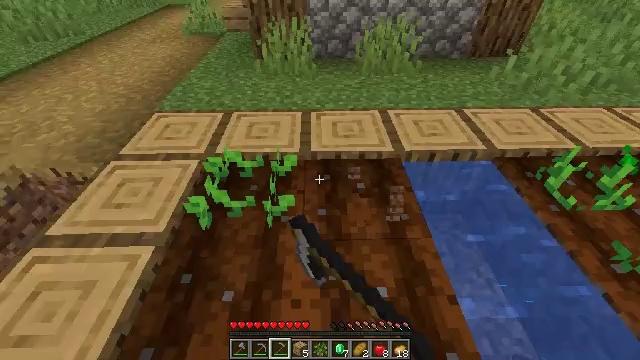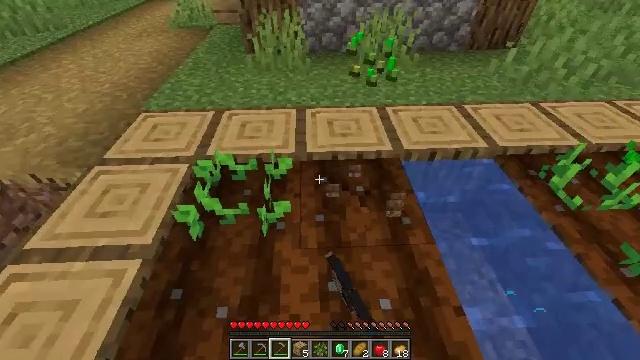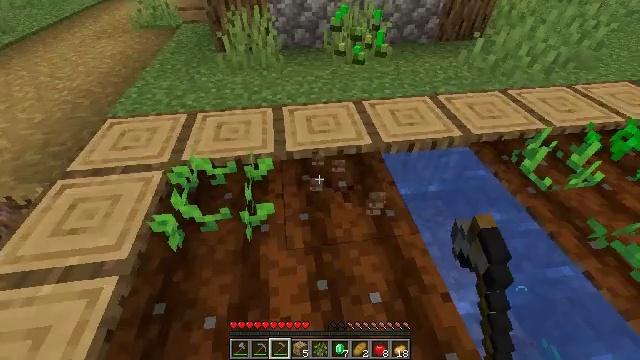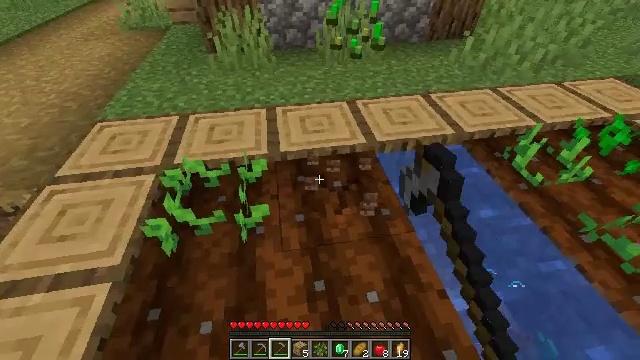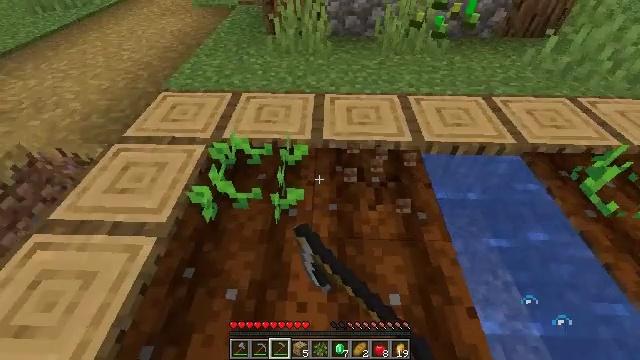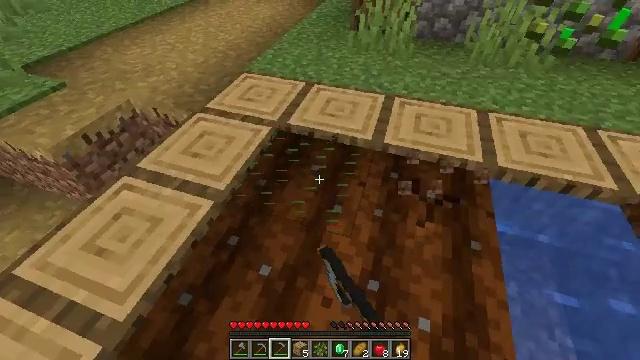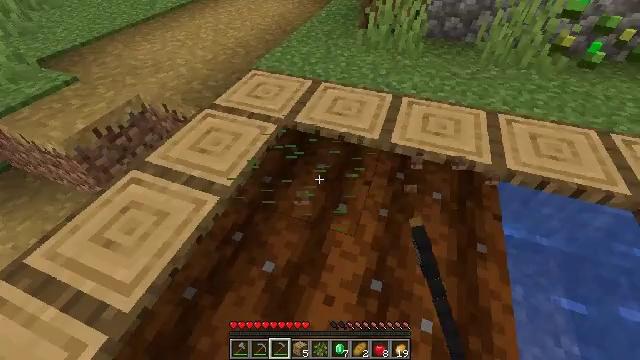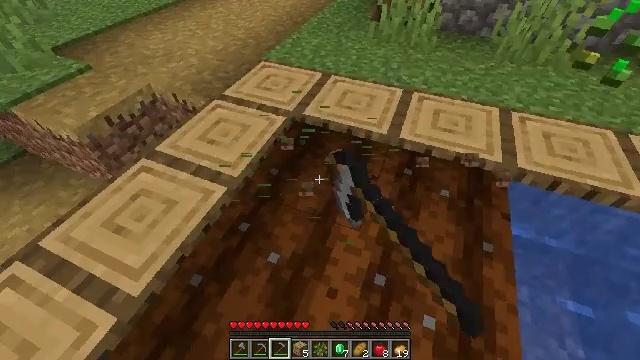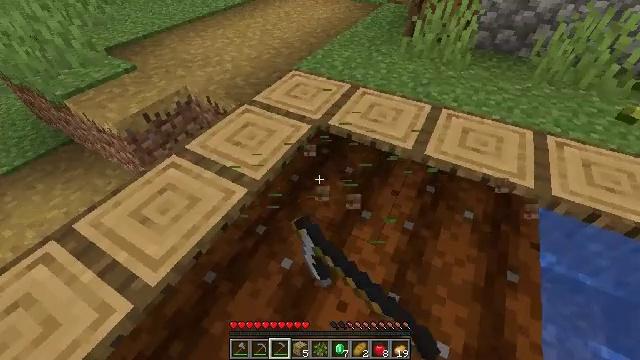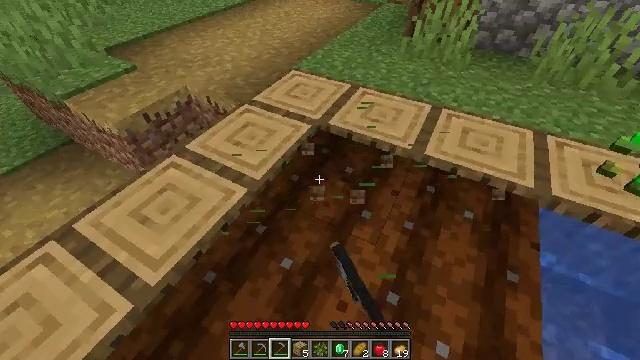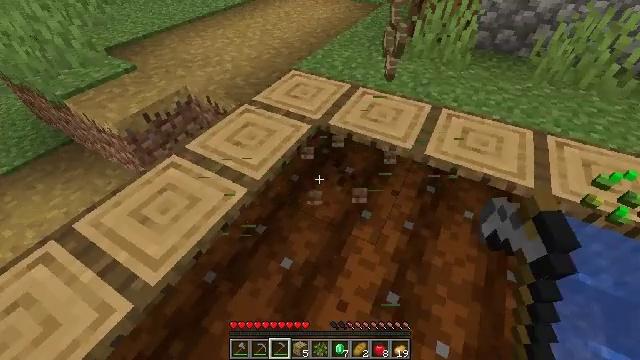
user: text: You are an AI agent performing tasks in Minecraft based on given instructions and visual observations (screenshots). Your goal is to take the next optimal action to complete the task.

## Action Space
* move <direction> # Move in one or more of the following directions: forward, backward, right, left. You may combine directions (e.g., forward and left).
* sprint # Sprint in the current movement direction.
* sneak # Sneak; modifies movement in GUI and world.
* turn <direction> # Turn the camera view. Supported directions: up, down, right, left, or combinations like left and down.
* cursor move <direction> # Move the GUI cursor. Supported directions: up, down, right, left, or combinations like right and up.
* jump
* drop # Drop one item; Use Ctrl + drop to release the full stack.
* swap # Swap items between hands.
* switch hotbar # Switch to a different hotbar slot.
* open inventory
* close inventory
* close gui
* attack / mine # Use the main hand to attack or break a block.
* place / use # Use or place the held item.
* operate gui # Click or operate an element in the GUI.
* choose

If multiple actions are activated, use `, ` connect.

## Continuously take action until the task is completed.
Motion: motion action
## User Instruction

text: Mine beetroots from the garden.
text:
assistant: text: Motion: turn right and down, attack / mine
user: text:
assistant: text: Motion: turn right, attack / mine
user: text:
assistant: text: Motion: turn right, attack / mine
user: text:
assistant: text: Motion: turn left and down, attack / mine
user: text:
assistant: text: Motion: turn left, attack / mine
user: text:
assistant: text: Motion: turn left, attack / mine
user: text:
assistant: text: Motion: turn left and down, attack / mine
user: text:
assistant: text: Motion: turn left and up, attack / mine
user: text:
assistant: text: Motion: attack / mine
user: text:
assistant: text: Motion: attack / mine
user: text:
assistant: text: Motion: no_op